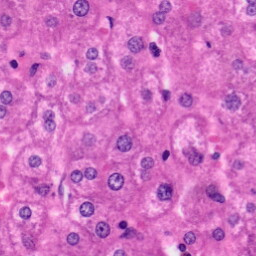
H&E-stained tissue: Liver